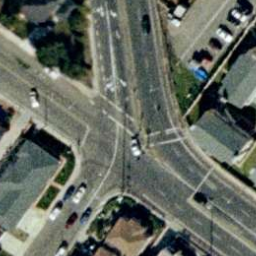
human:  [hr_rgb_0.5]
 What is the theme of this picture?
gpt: intersection

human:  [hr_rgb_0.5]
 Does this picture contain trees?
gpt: yes

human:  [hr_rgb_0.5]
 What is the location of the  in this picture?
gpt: i cannot see it